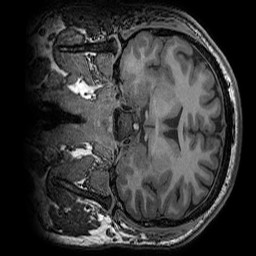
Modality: T1w
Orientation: coronal
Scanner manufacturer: ge
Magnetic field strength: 3 T
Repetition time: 0.008156 s
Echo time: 0.00318 s